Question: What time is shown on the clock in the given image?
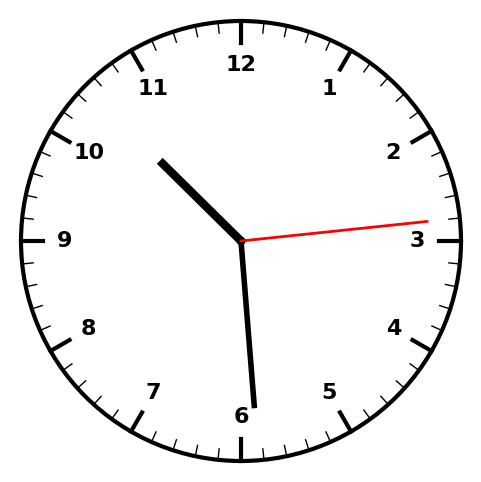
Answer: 10:29:14